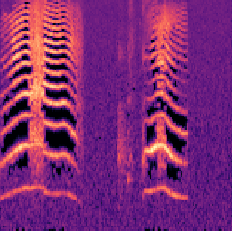
Sound class: Baby cry